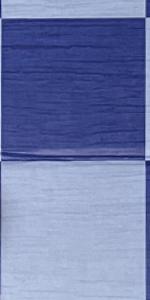
Label: Empty